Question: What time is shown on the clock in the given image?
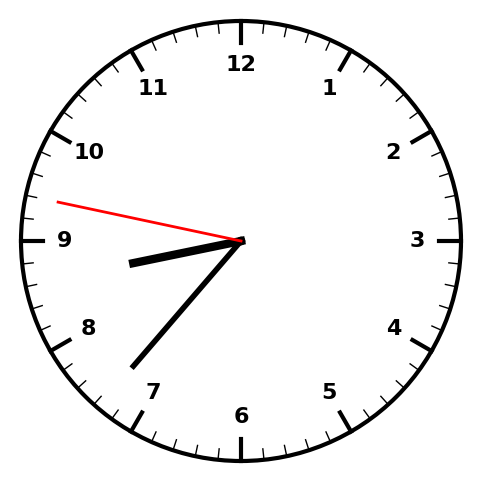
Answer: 08:36:47